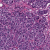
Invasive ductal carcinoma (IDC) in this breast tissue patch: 1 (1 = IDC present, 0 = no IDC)